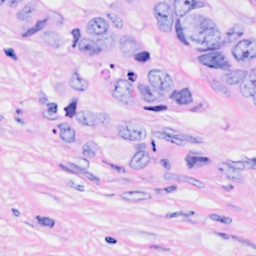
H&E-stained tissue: Breast